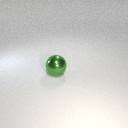
large green metal sphere